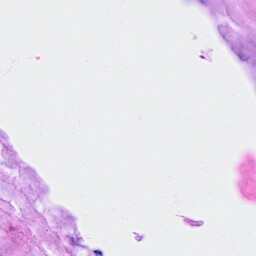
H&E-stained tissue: Breast